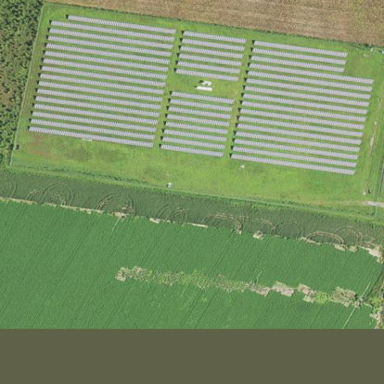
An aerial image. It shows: Solar power plant enclosed by fence. The plant generates electricity using photovoltaic technology.